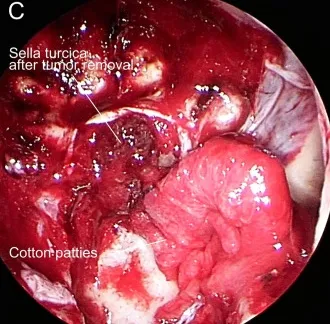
Intraoperative photographs of the endoscopic transsphenoidal surgery that caused internal carotid artery (ICA) injury. (C) Injured site of the left ICA was covered with cotton patties.
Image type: medical_photograph (other_medical_photograph)